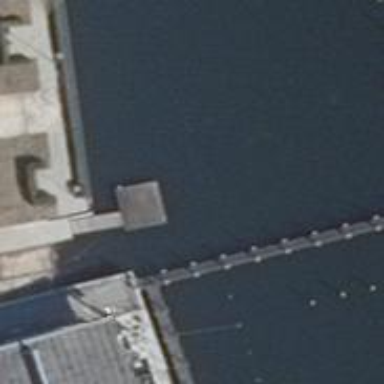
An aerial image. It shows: Slipway on leisure land.